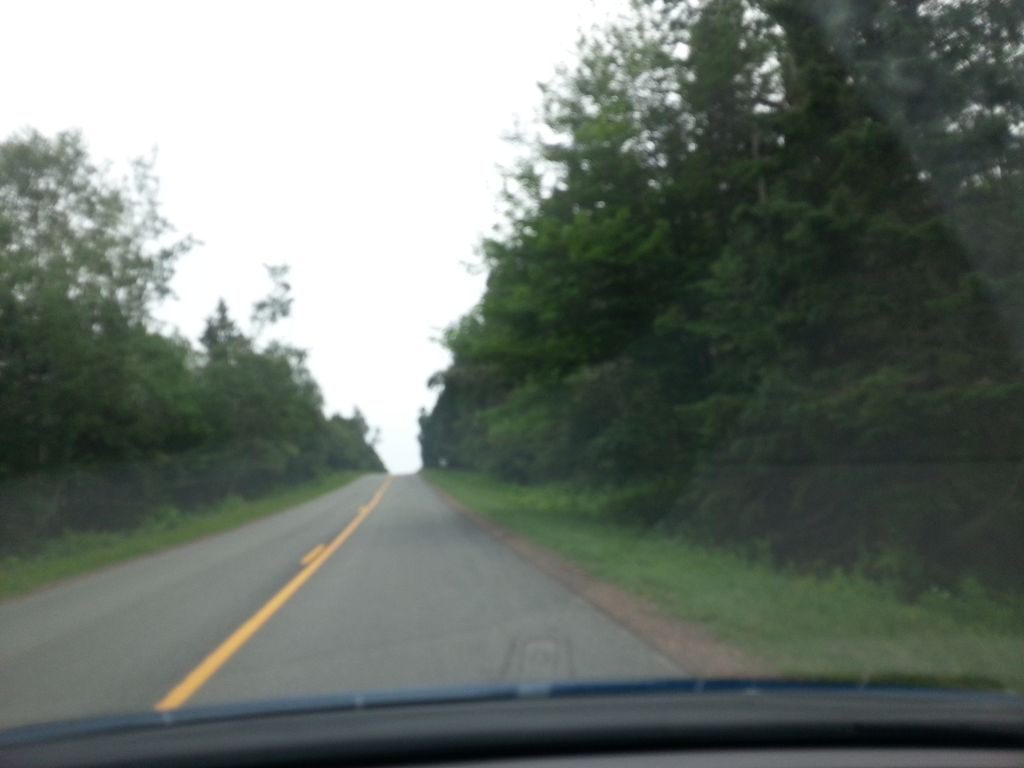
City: charlottetown